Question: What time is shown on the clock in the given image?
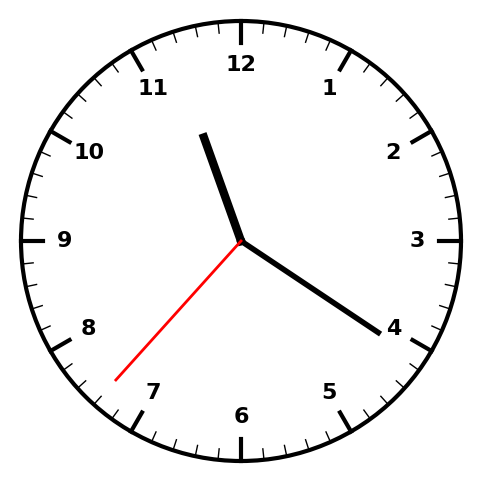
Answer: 11:20:37